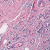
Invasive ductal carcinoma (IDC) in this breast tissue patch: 1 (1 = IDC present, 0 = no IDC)